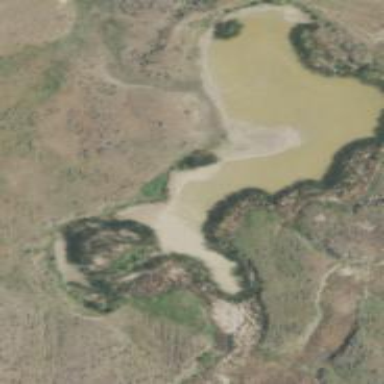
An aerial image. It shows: Reservoir.